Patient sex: M
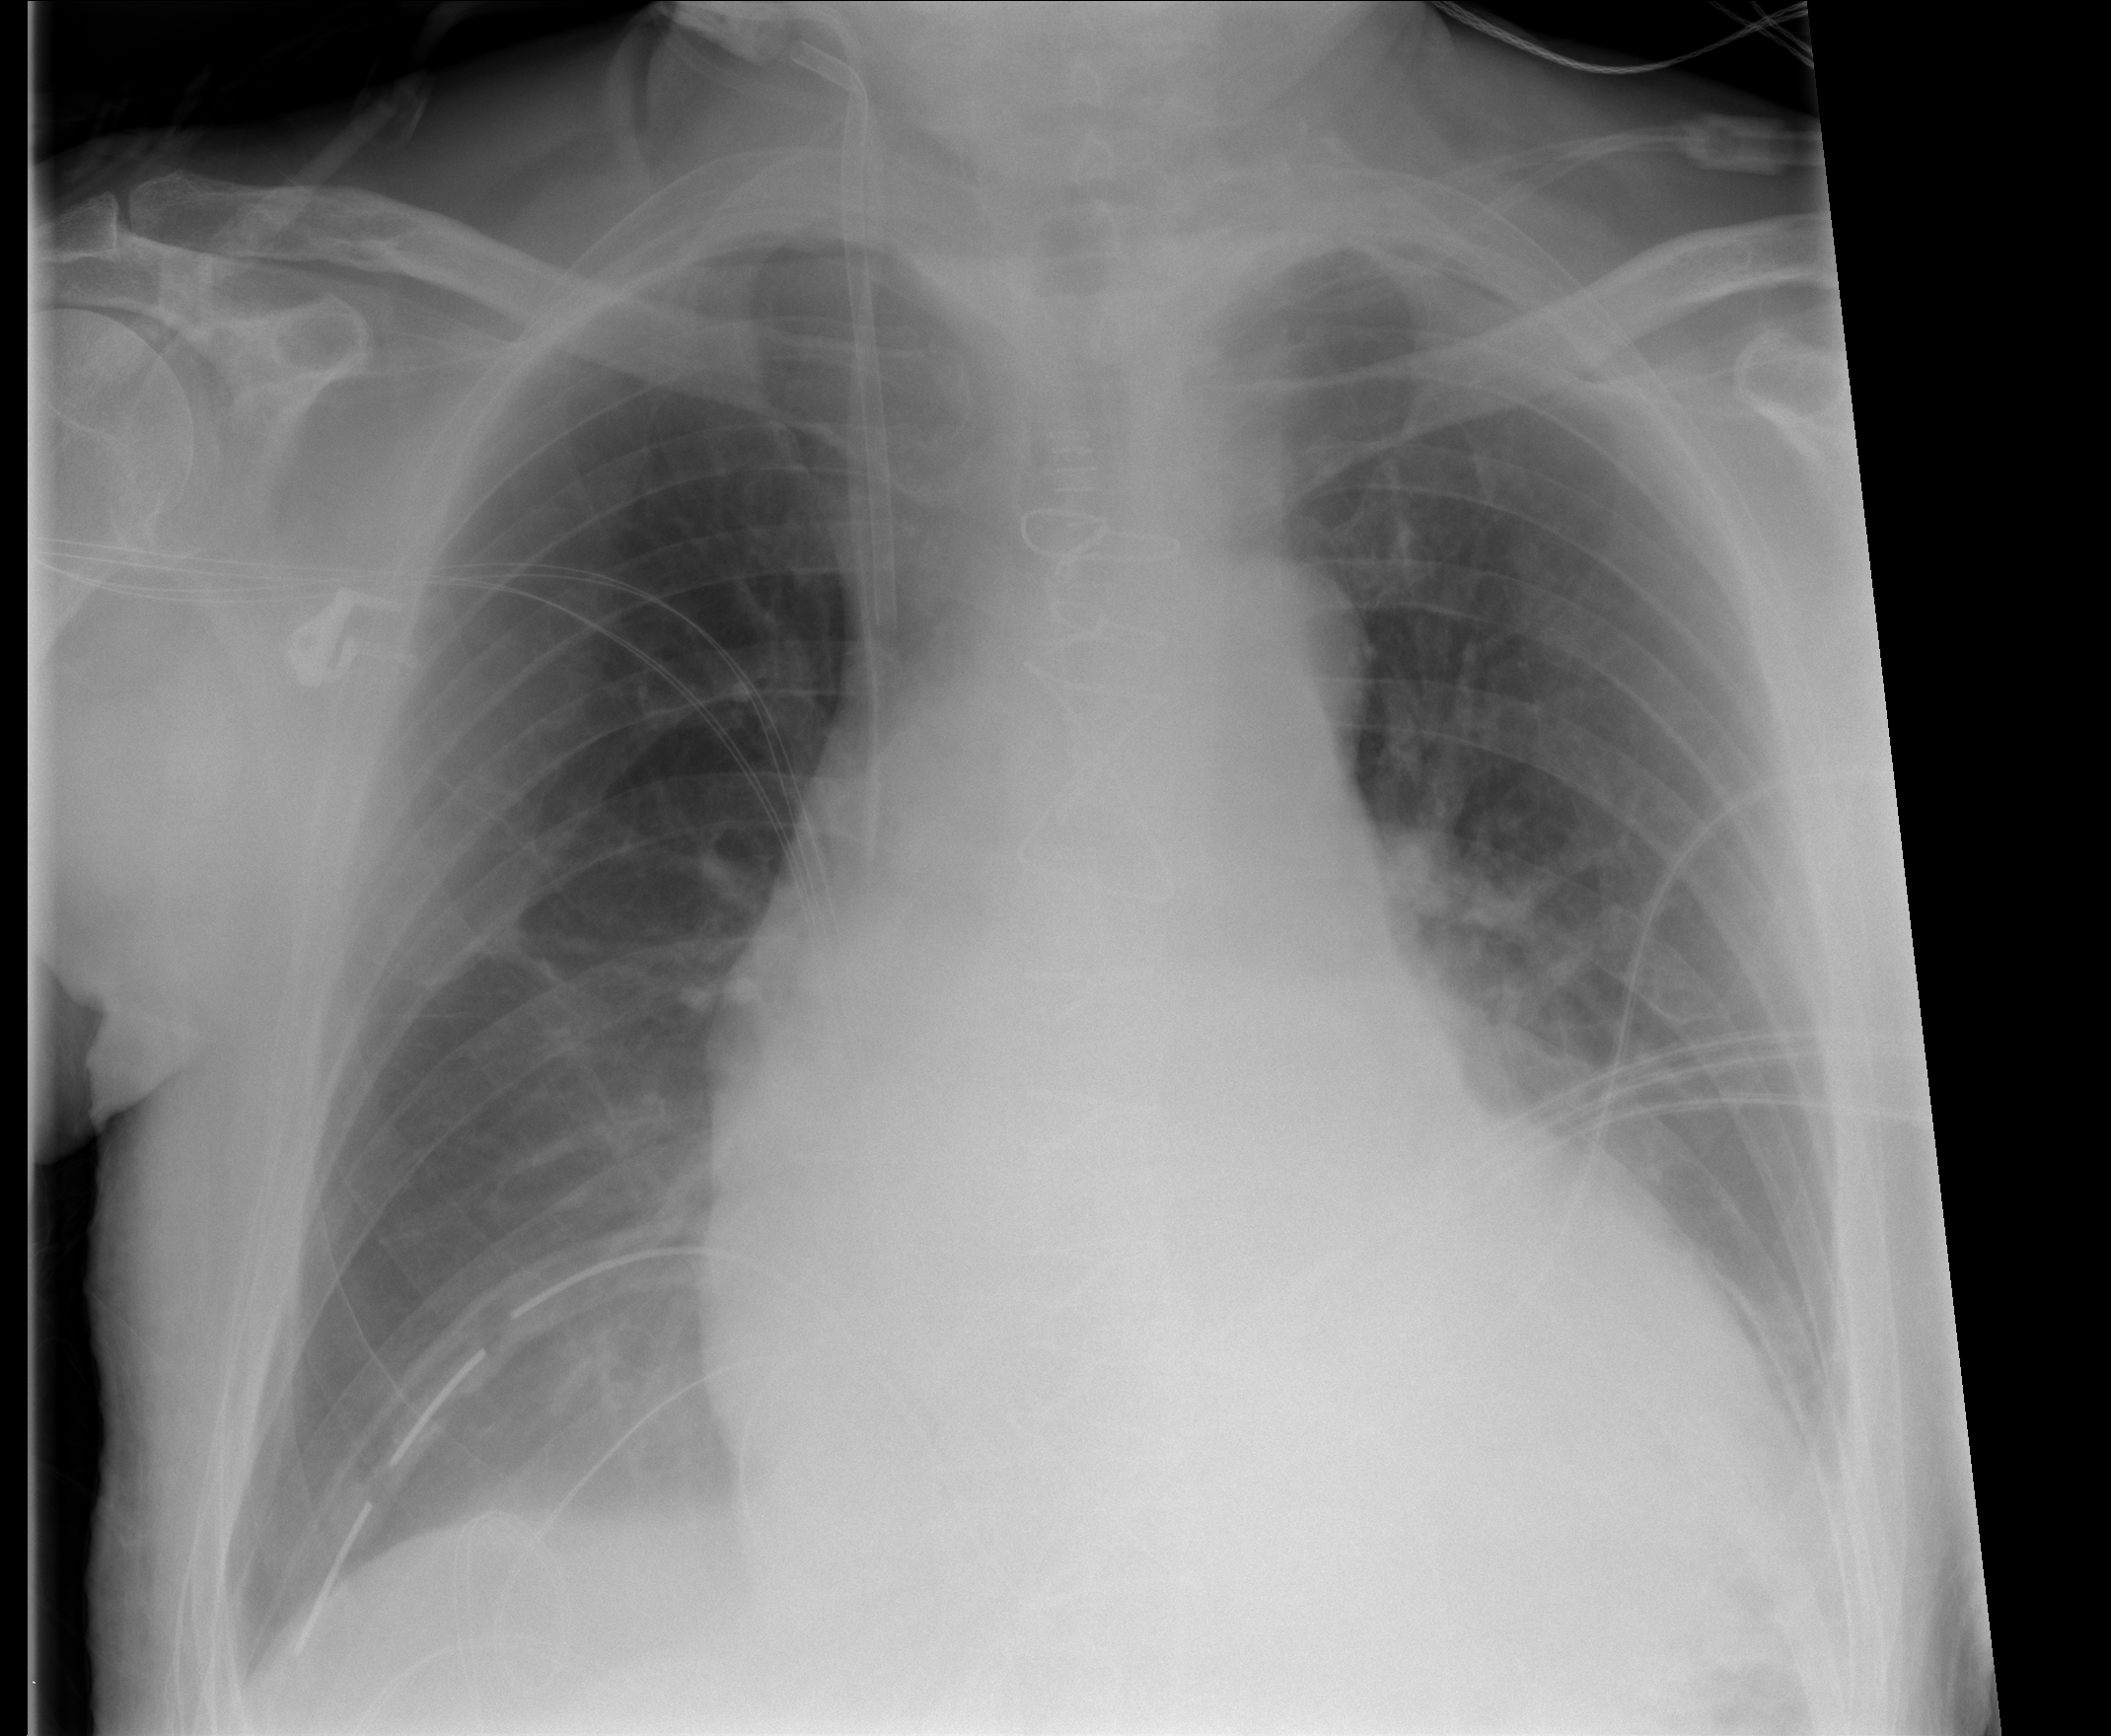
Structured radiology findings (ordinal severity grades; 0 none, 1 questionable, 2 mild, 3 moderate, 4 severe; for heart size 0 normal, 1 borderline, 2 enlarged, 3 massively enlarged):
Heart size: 2
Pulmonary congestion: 0
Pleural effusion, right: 2
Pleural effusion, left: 2
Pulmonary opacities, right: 0
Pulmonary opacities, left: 0
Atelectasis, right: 0
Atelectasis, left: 0